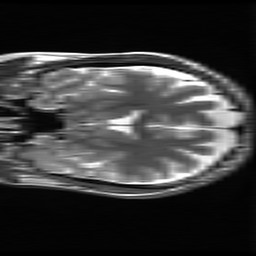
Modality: T2w
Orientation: coronal
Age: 21
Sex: female
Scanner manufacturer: ge
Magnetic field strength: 3 T
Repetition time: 5.192 s
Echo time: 0.1003 s